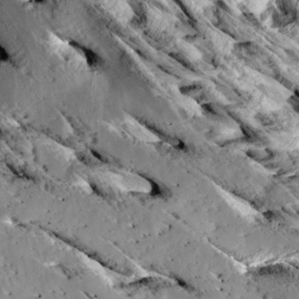
Label: non_frost